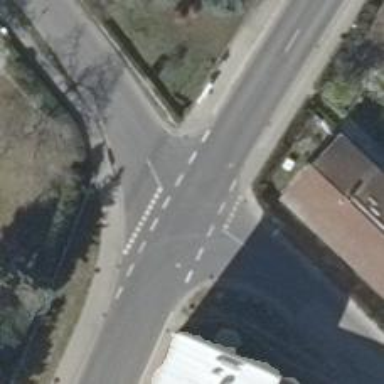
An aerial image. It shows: Secondary road with asphalt surface.